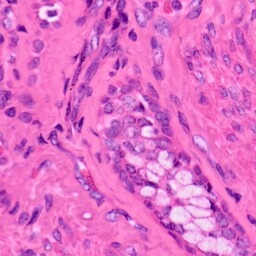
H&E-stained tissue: Lung